Question: I'm displaying real time locations of city's buses on 'MKMapView'. My app polls locations with certain interval and updates them on map. I'm trying to animate movement of the map annotations.
I have successfully animated movement with the following code found from <URL>:
'''
- (void)moveBusAnnotation:(TKLBus*)bus coordinate:(CLLocationCoordinate2D)coordinate {
[UIView animateWithDuration:0.5f
animations:^(void){
bus.annotation.coordinate = coordinate;
}];
}
'''
Problem is that when user pans or zooms the map while animation is playing, the motion path of the annotation looks weird and buggy. Here's a demonstration:

Notice how the map annotation follows a strange curve instead of straight line.
: The animation seems to do the right thing. It looks weird just because the map annotation's next coordinate is moving while the animation plays. I think the solution would be to prevent animations while user is touching the screen.
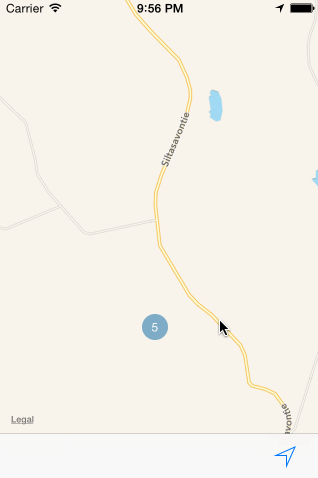
Answer: Try this:
Set up a bool that will indicate wether the map is being used by the user:
'''
@property (nonatomic, assign) BOOL userIsInteracting;
'''
Then check the users touches in the map:
'''
-(void)touchesBegan:(NSSet *)touches withEvent:(UIEvent *)event
{
[super touchesBegan:touches withEvent:event];
for (UITouch * touch in touches)
{
CGPoint loc = [touch locationInView:_mapView];
if ([_mapView pointInside:loc withEvent:event])
{
_userIsInteracting = YES;
break;
}
}
}
- (void)touchesEnded:(NSSet *)touches withEvent:(UIEvent *)event
{
[super touchesEnded:touches withEvent:event];
for (UITouch * touch in touches)
{
CGPoint loc = [touch locationInView:_mapView];
if ([_mapView pointInside:loc withEvent:event])
{
_userIsInteracting = NO;
break;
}
}
}
'''
Now you know when to animate the location in the map:
'''
- (void)moveBusAnnotation:(TKLBus*)bus coordinate:(CLLocationCoordinate2D)coordinate
{
if (_userIsInteracting) return;
[UIView animateWithDuration:0.5f
animations:^(void){
bus.annotation.coordinate = coordinate;
}];
}
'''